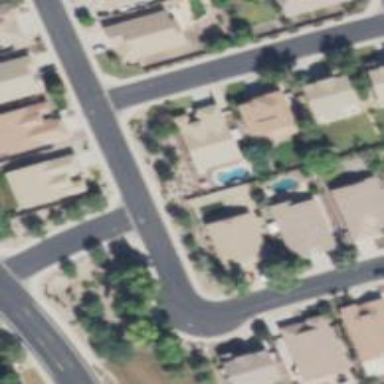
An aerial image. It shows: Asphalt road in residential area.